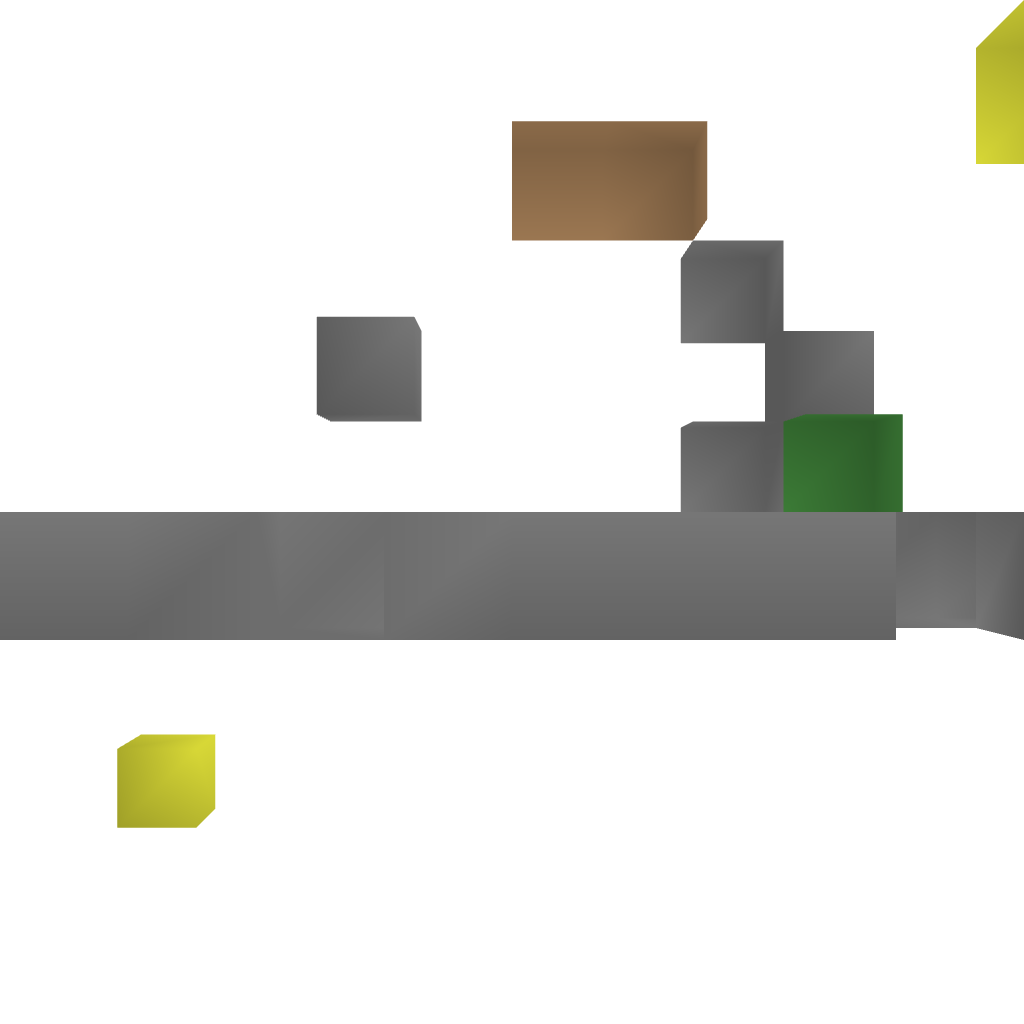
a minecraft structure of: Hands free cartstation bad low quality